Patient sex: M
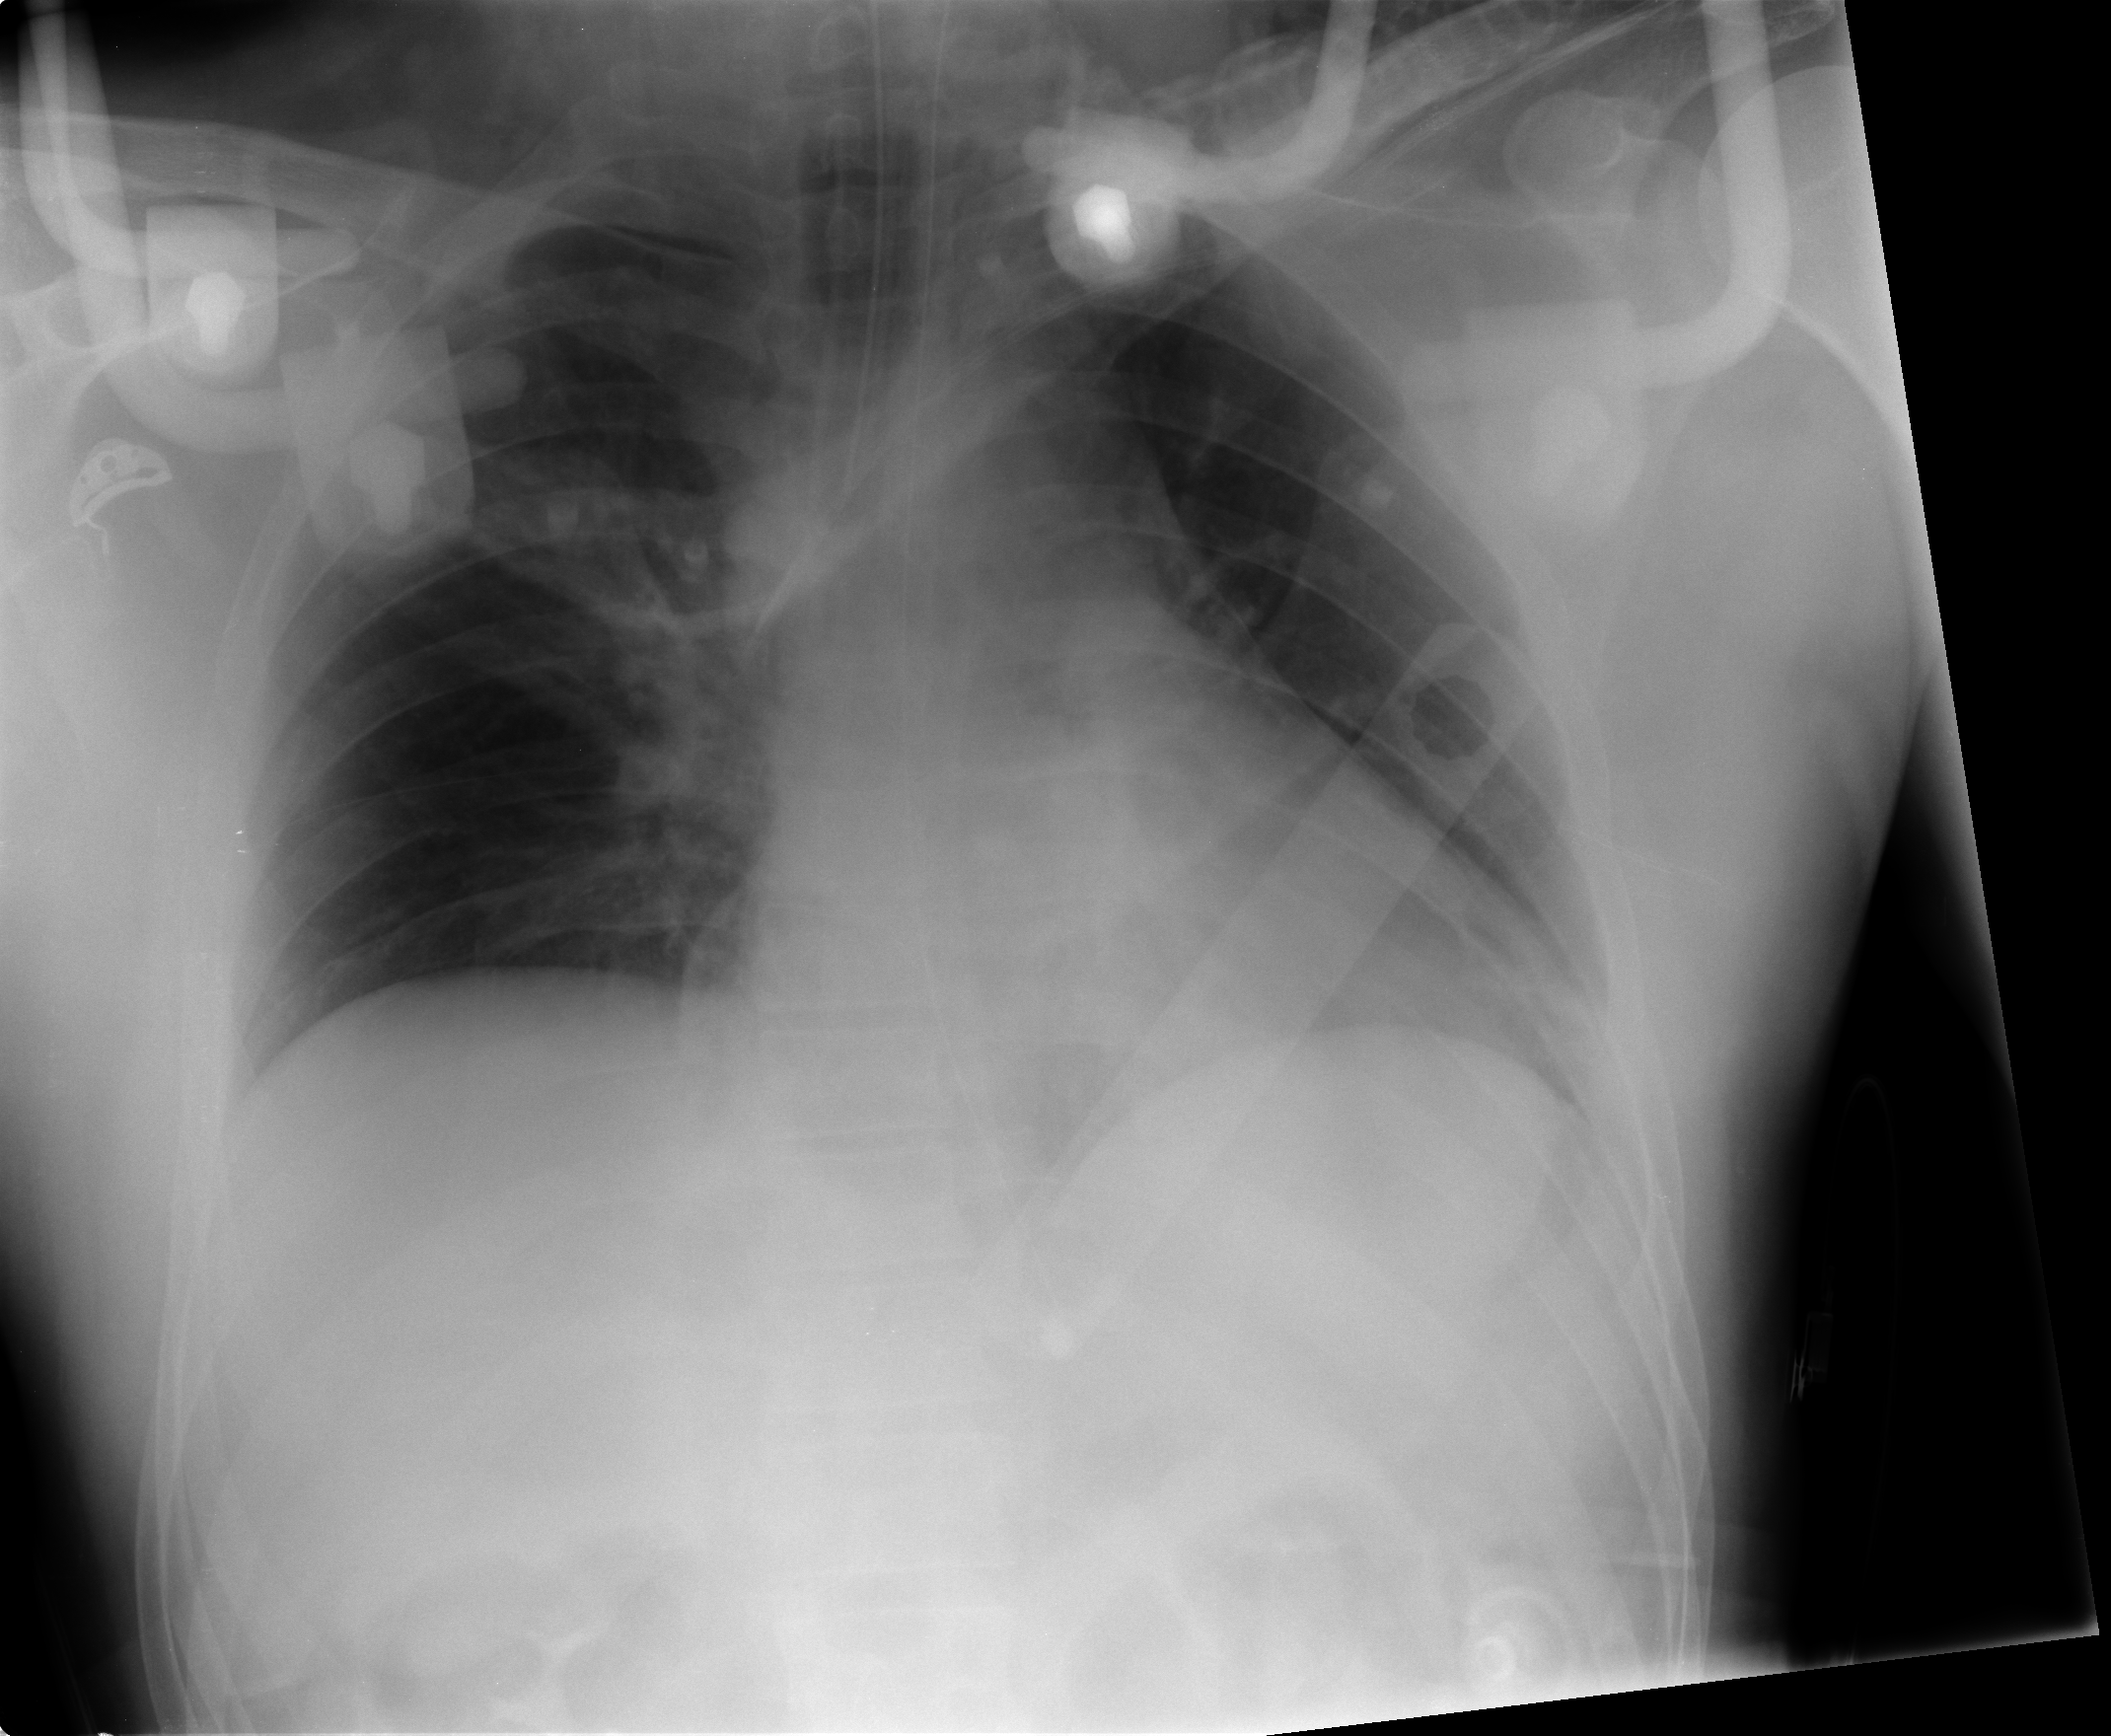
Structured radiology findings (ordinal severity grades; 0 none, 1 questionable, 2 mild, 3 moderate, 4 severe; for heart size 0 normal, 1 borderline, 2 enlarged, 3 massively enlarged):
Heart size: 0
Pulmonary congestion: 0
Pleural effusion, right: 0
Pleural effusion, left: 0
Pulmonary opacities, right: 0
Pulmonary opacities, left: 0
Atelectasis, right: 0
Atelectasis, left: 2